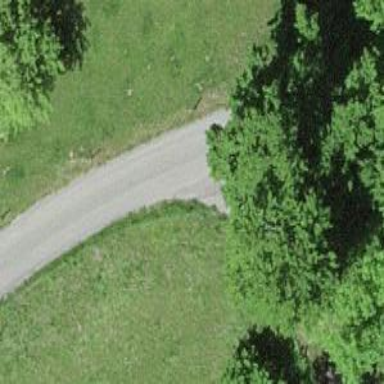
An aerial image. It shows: Unclassified road with grade 1 track type.